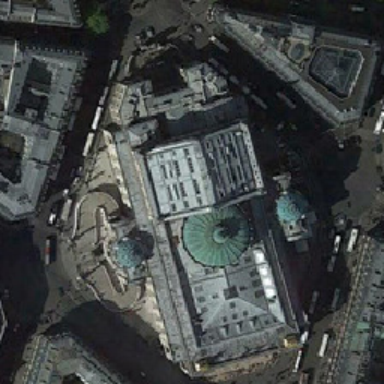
There are two broad ways in the church .